Interaction volume radius: 5 \u00c5
Interaction volume height: 40 \u00c5
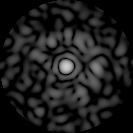
Disorder parameter: 0.8141